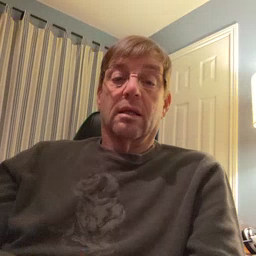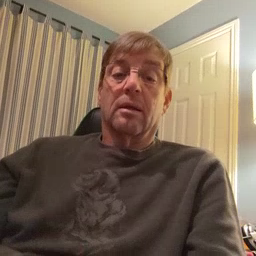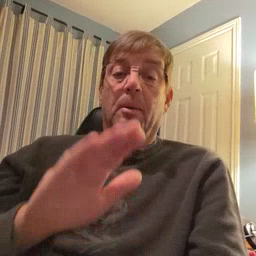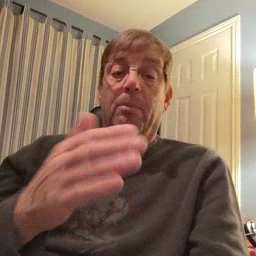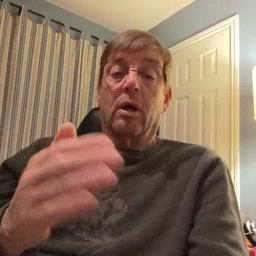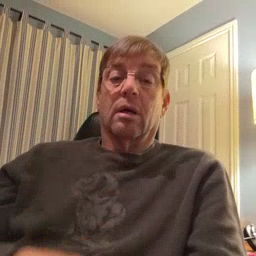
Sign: book